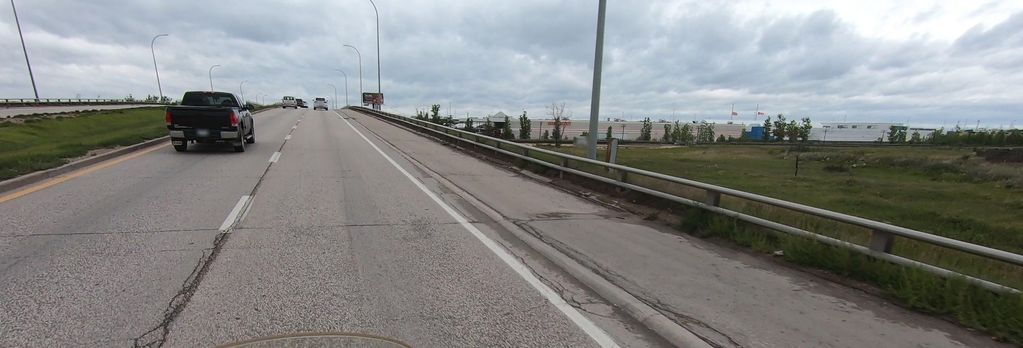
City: winnipeg